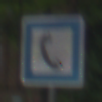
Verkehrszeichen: Fernsprecher
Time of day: MorningAfternoon
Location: Outdoor (Urban)
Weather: Overcast
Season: NotSpecified
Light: Natural